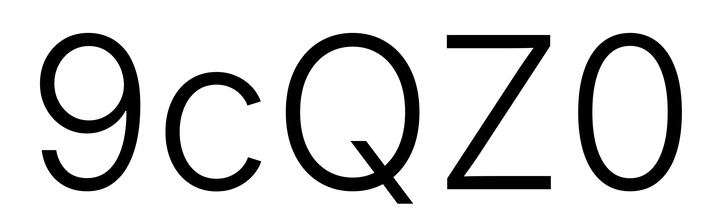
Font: Inter_Light